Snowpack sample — Buffalo Mountain, Silverthorne, Colorado, USA (2/22/26, 2:02 PM MST)
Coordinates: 39.622, -106.113
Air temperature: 33 °F
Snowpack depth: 63 cm
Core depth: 20 cm
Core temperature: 24.8 °F
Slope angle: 11°, slope face: 116°
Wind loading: low
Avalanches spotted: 0
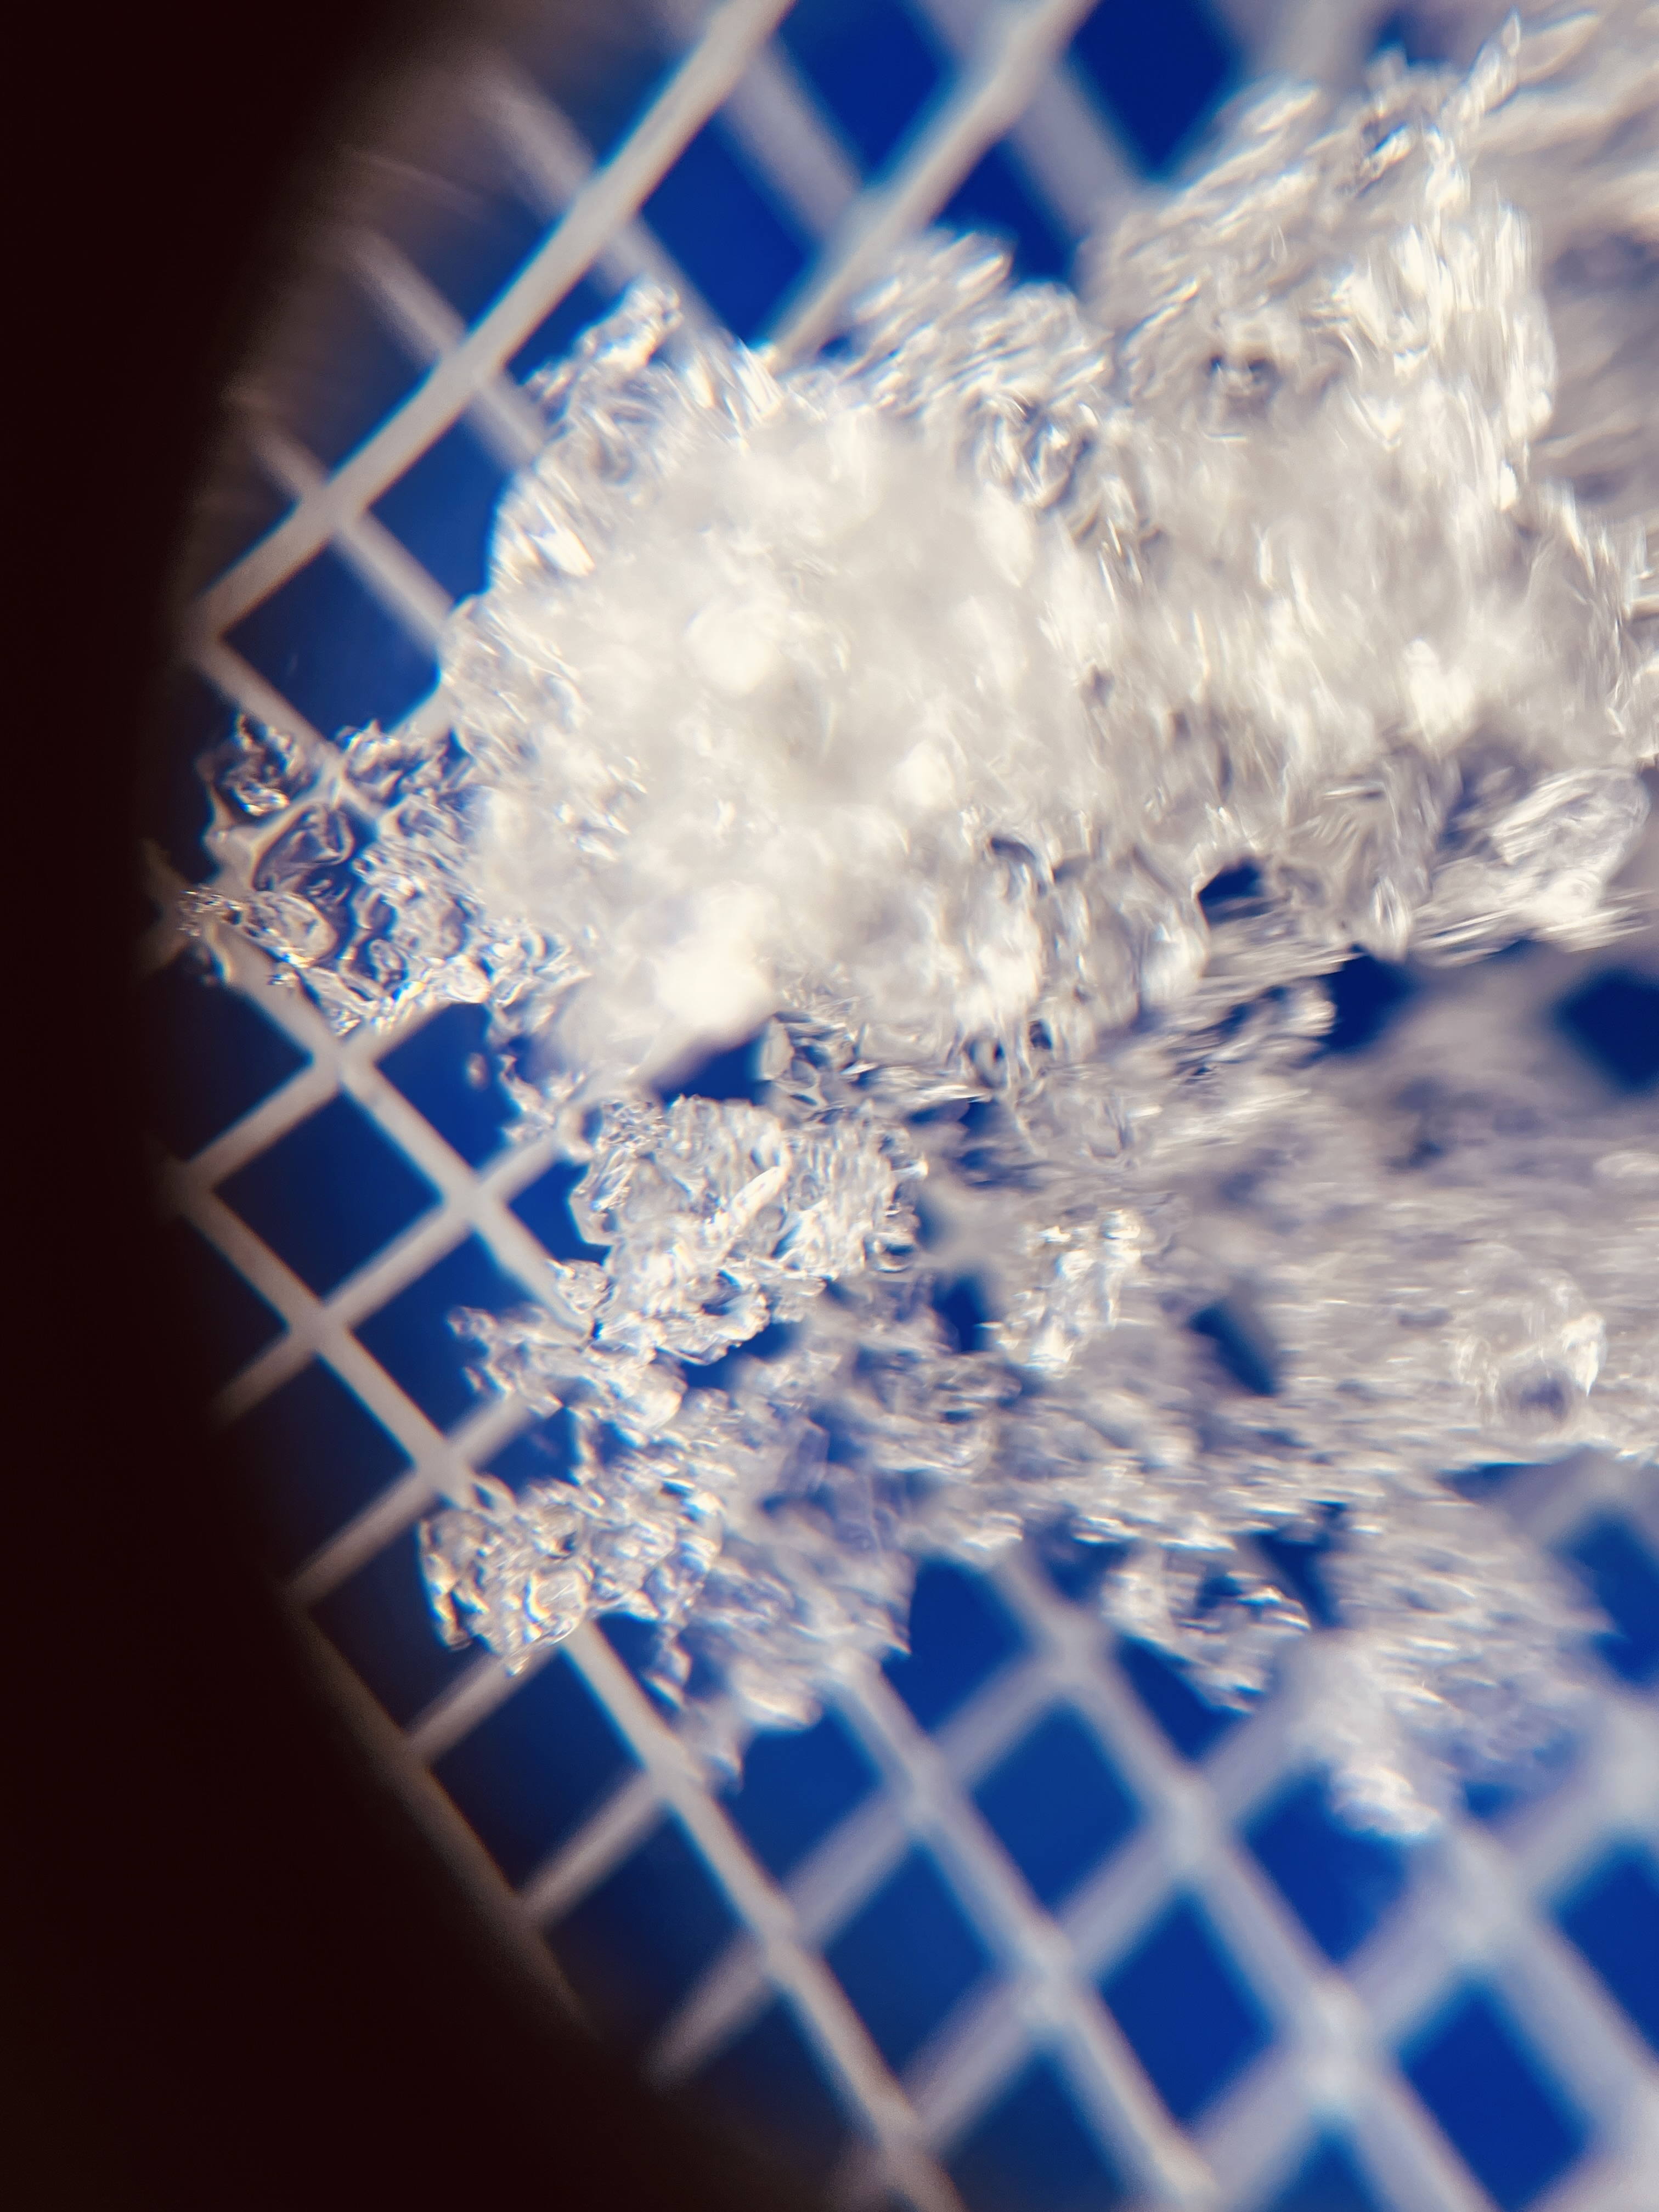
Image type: magnified_profile
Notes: In a firebreak similar to site 1, minimal wind loading with no spotted avalanches (not many faces in view though)